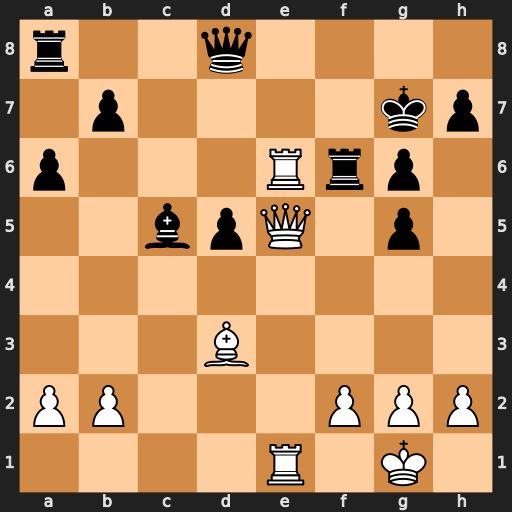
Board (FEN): r2q4/1p4kp/p3Rrp1/2bpQ1p1/8/3B4/PP3PPP/4R1K1
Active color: w
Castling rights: -
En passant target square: -
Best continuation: Rxf6 Qxf6 Qc7+ Kh6 Qxc5